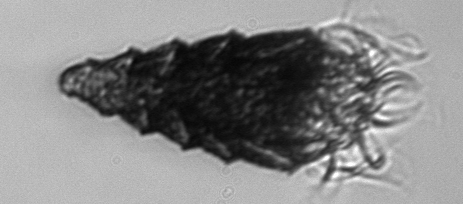
Label: Laboea_strobila